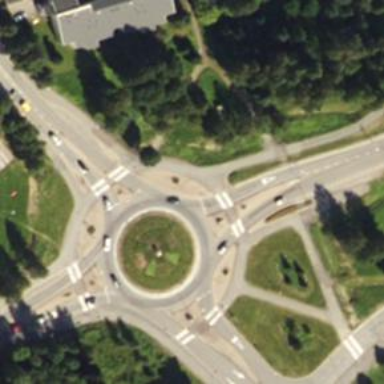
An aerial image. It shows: Secondary road made of asphalt leading to roundabout.